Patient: sex F, age 78
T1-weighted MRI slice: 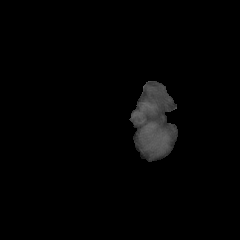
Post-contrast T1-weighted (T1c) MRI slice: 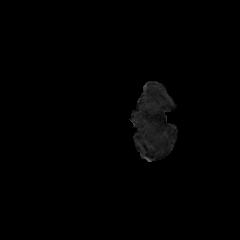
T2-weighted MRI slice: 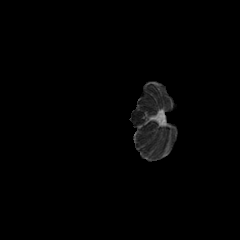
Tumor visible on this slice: no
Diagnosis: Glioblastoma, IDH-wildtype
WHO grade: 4